Question: I need help with a fetch request that filters children where children and parent have a many to many relationship. all the examples I've found are for one to many relationships.
Playlists can contain many songs via songs relationship
Song can be in many playlists via playlists relationship.
These relationships are inverses of each other.

I am trying to find a filtered list of Song objects where playlist id = 1 and song name begins with "a".
I've tried many things, don't want to include code for all of them, but they included trying subqueries, getting the playlist then trying to run a nsprediate on it's songs nsset (converted to nsarray), and a few other things.
Here's what I think is closest to what I need.
'''
NSEntityDescription *entityDescription = [NSEntityDescription entityForName:@"Song" inManagedObjectContext:self.playlistRKCoreDataManager.managedObjectStore.mainQueueManagedObjectContext];
NSFetchRequest *request = [[NSFetchRequest alloc] init];
NSString *queryStr = [NSString stringWithFormat:@"playlists.playlist_id == "%@" AND name BEGINSWITH[c] "%@"", playlistID, songQuery];
[request setPredicate:[NSPredicate predicateWithFormat: queryStr]];
[request setEntity:entityDescription];
'''
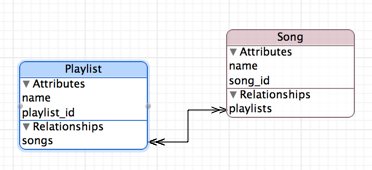
Answer: You should not use 'stringWithFormat' to build a predicate. This will fail if the search strings (playlistID, songQuery) contains special characters, in particular if they contain a quote '"'.
A much better and safer method is
'''
NSPredicate *predicate = [NSPredicate predicateWithFormat:@"ANY playlists.playlist_id =[cd] %@ AND name BEGINSWITH[c] %@", playlistID, songQuery];
[request setPredicate:predicate];
'''
because 'predicateWithFormat' handles all these cases correctly.
(It is mainly the same reason why one should use "prepared statements" for SQL queries, even if this: <URL>